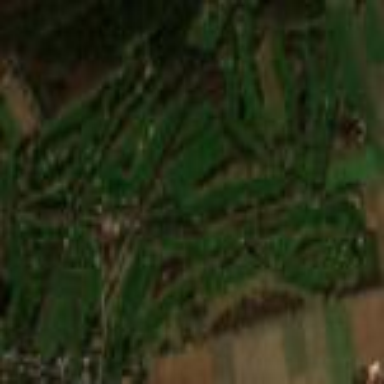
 and putting green. Adjacent to the golf course is restaurant."